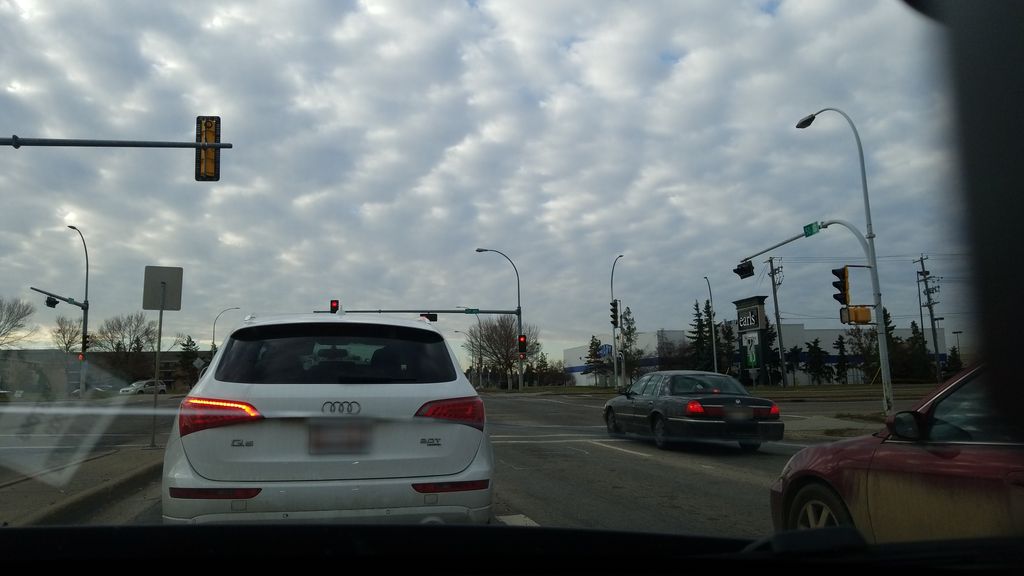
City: edmonton